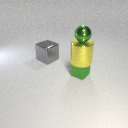
large yellow metal cylinder above small green metal cube